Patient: sex M, age 64
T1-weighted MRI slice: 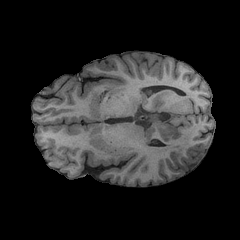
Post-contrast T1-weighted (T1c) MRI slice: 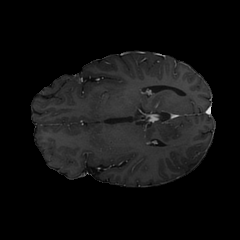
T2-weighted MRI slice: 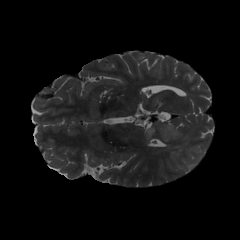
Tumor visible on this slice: yes
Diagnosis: Glioblastoma, IDH-wildtype
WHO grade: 4